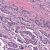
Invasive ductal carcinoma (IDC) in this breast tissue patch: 1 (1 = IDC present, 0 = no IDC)